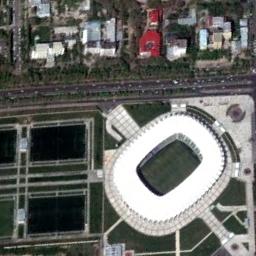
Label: stadium